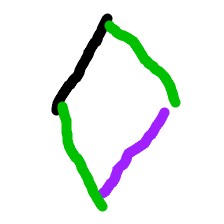
Shape: rhombus